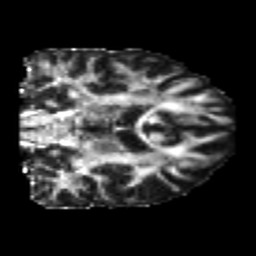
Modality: FA
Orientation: coronal
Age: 23
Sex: male
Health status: healthy
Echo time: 0.074 s